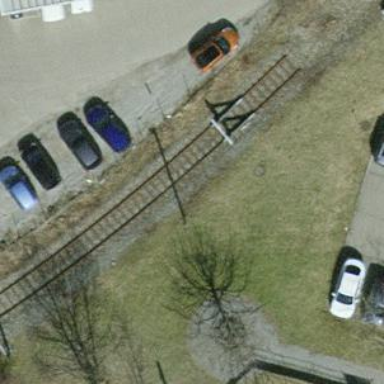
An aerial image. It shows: Railway buffer stop.